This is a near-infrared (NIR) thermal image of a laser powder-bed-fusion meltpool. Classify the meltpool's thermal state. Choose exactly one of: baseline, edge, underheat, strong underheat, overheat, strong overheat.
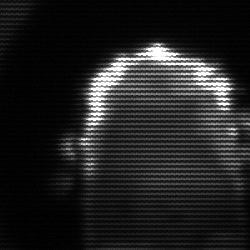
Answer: baseline